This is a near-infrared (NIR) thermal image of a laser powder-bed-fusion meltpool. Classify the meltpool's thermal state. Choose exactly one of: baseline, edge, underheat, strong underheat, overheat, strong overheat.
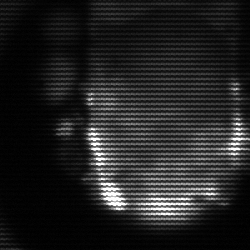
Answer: baseline